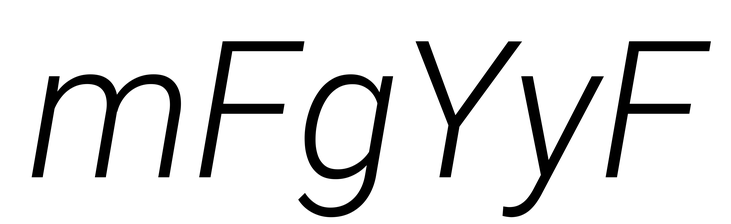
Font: Roboto-Italic_Light_Italic